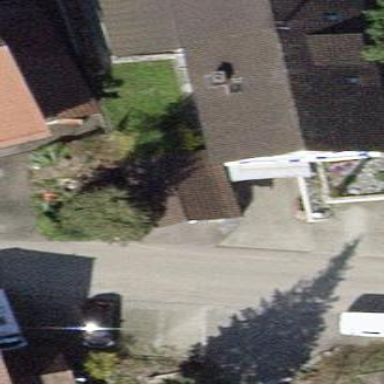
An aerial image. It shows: Detached building with gabled roof.